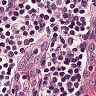
Metastatic tissue present: no